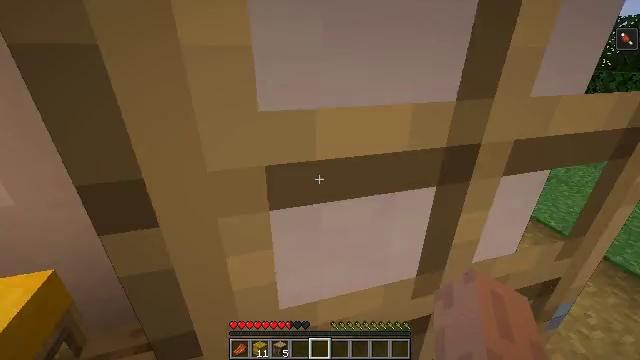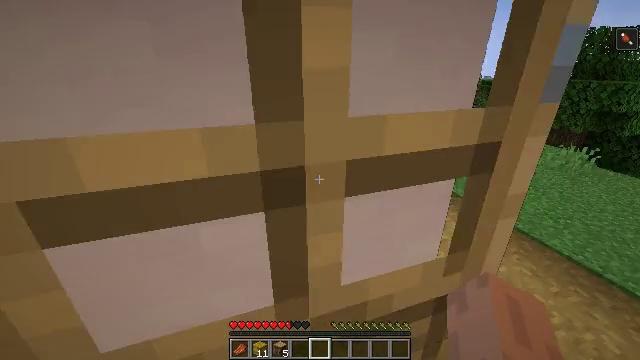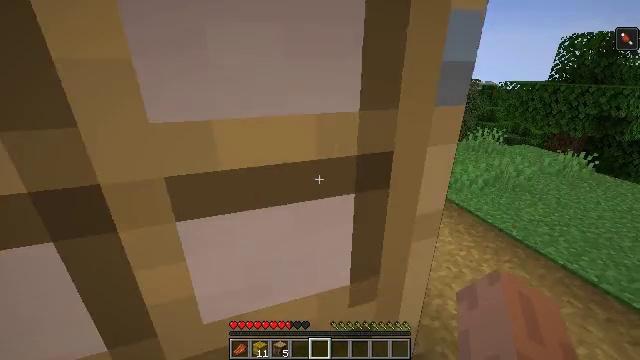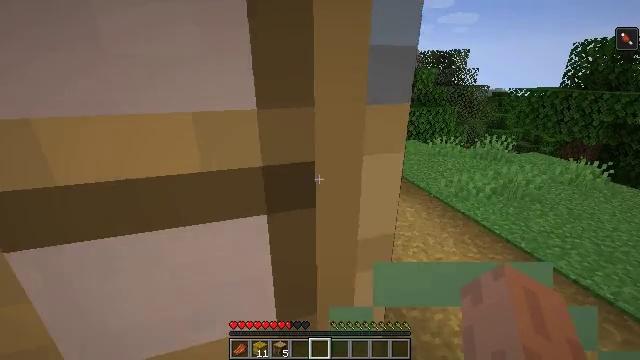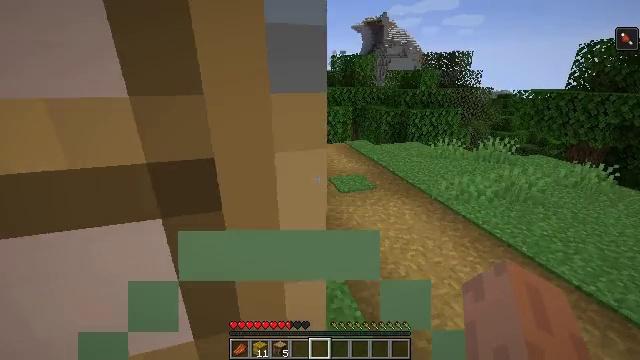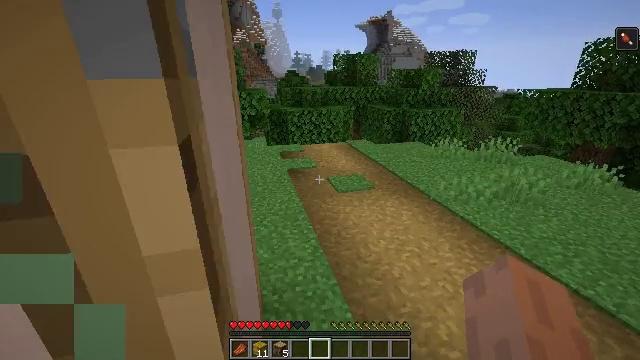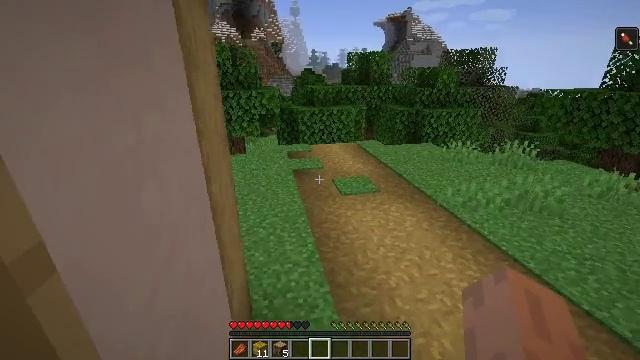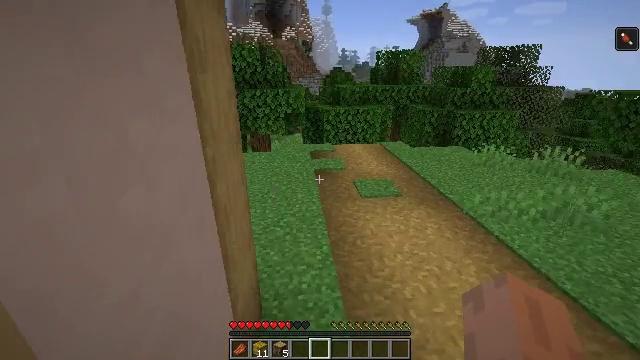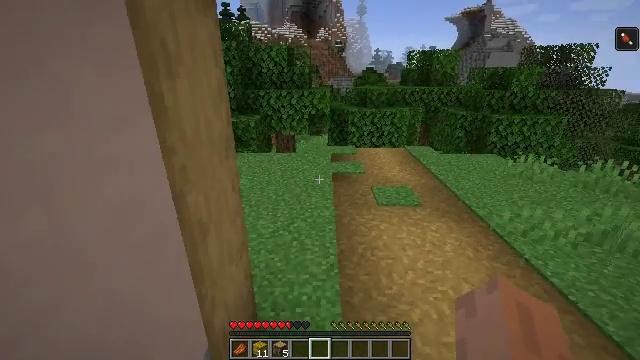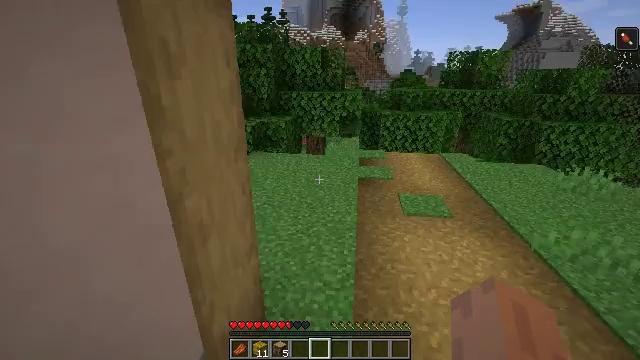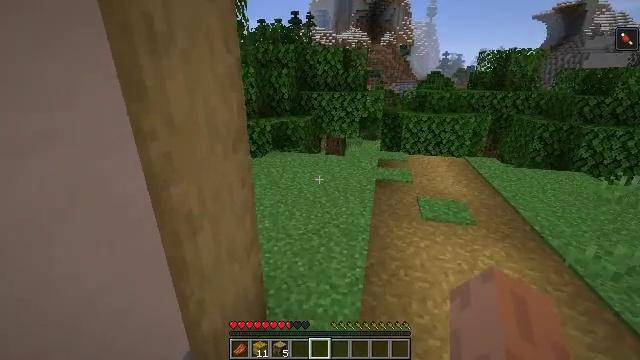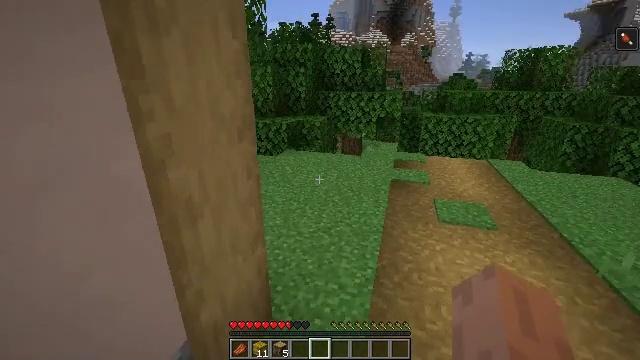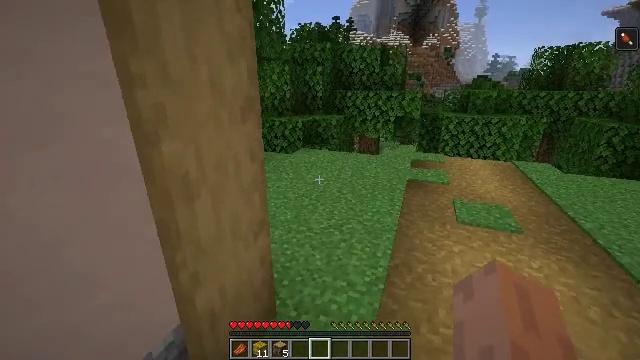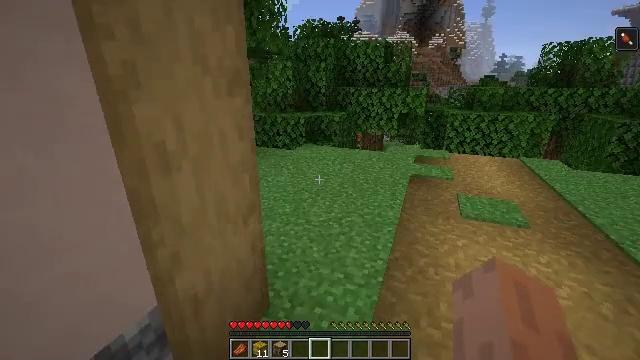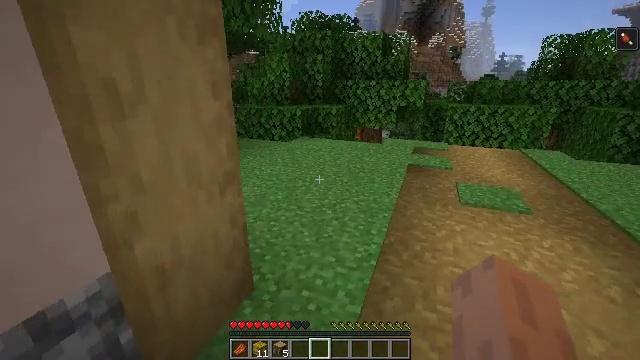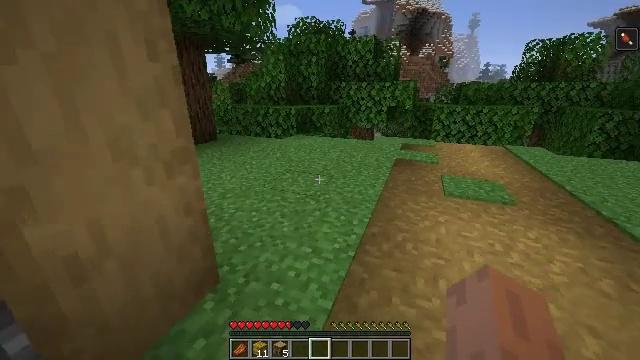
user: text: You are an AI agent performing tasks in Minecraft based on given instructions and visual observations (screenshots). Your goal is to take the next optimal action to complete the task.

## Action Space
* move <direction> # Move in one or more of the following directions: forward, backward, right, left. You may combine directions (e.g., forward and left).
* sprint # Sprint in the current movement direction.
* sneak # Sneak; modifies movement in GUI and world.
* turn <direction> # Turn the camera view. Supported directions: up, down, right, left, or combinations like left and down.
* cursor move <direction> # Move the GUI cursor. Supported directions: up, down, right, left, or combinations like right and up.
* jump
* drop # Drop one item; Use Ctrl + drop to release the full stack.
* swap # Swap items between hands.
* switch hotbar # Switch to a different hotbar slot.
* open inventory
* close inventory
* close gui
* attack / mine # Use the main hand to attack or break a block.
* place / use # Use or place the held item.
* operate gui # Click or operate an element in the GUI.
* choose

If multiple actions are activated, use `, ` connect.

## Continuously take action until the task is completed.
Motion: motion action
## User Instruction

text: Recycle the fletching table.
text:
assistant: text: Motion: move right, turn right and up
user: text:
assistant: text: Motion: move forward and move right
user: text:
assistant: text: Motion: move forward and move right, turn left and up
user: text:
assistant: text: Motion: move forward and move right
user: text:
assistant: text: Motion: move forward and move right
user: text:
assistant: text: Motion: move forward and move right, turn left
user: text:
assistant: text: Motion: move forward and move right, turn left
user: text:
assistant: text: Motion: move forward and move right, turn left
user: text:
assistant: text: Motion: move forward and move right, turn left
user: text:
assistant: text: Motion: move forward and move right, turn left
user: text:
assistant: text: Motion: move forward and move right, turn left
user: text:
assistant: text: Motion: move forward and move right, turn left
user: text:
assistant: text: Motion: move forward and move right, turn left
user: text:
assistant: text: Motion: move forward and move right, sprint
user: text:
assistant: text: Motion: move forward, sprint
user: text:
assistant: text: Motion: move forward, sprint, turn left
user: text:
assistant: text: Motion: move forward, sprint, turn left
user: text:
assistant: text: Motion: move forward, sprint
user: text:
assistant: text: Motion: move forward and move right, sprint
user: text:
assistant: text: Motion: move forward and move right, sprint
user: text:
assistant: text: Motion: move forward and move right, sprint
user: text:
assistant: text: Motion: move forward and move right, sprint
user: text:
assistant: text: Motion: move forward, sprint, turn right and down
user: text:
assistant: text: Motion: move forward, sprint, turn right and down
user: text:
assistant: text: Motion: move forward, sprint, turn down, jump
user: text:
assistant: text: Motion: move forward, sprint, turn down, jump
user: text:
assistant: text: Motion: move forward, sprint, jump
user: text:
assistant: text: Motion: move forward, sprint, turn right and down, jump
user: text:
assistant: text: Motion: move forward, sprint, turn right and down, jump
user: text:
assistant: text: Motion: move forward, sprint, turn right and down, jump